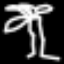
Label: palm tree